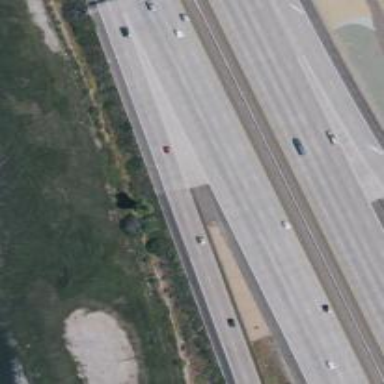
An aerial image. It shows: Motorway.